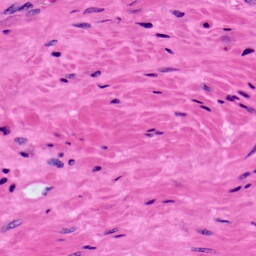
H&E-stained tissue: Prostate